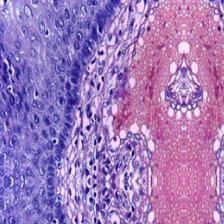
Diagnosis: Normal